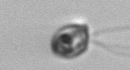
Label: flagellate_morphotype1